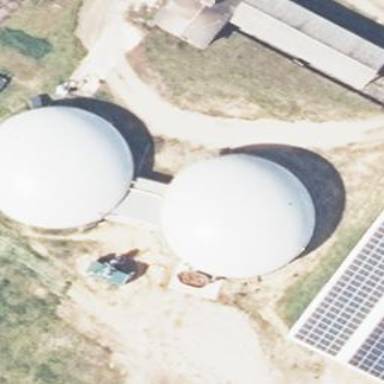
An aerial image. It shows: Farm auxiliary building with storage tank.